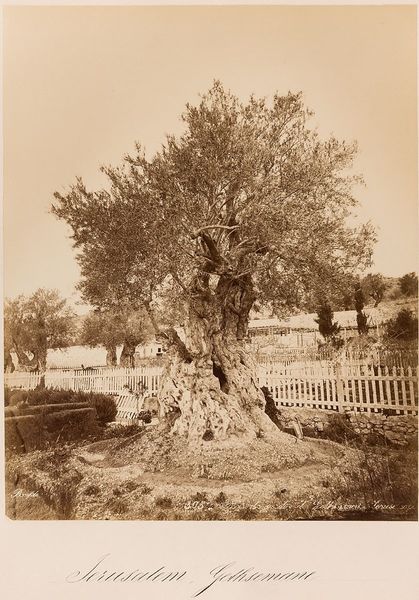
Titel: 305. 86 Olivier du jardin de Gethsemanie. Jérusalem
Künstler: Félix Bonfils
Standort: Hamburg
Institution: Museum für Kunst und Gewerbe Hamburg
Schlagwörter: baum, strauch, garten, foto, fotografie, photographie, photo, karton, olivenbaum, albumin, gethsemane, parks, lichtbild, reisefotografie, historische, bäume, sträucher, schwarzweißpositivverfahren, silbersalzverfahren, schwarzweißfotografie, gebäude, örtlichkeit, straße, stätte, reisephotographie, albuminpapier, gärten, pilgerstätte